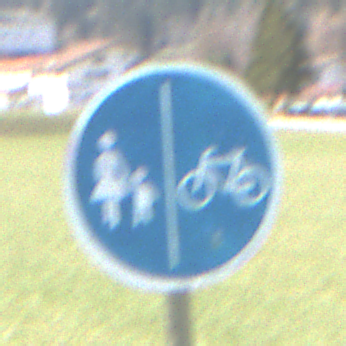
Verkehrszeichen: GetrennterRadUndGehwegRadwegRechts
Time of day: MorningAfternoon
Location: Outdoor (Nature)
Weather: PartlyCloudy
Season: NotSpecified
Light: Natural